Interaction volume radius: 5 \u00c5
Interaction volume height: 20 \u00c5
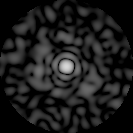
Disorder parameter: 0.8729